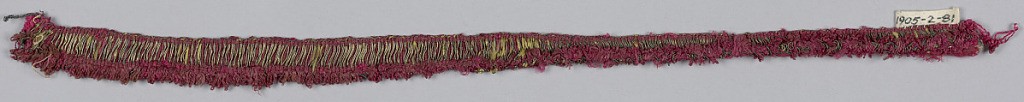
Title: Trimming
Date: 16th century
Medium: silk, gilt foil on a silk core
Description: Heading of dull red silk with an overlay of gold threads. Gold and silk threads form a very narrow looped fringe on one border.